Field crop: maize
Growth stage: 2
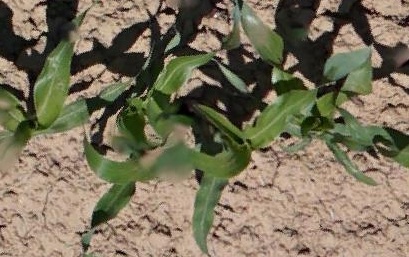
Species: maize